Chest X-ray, PA view. Patient: 56 years old, sex F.
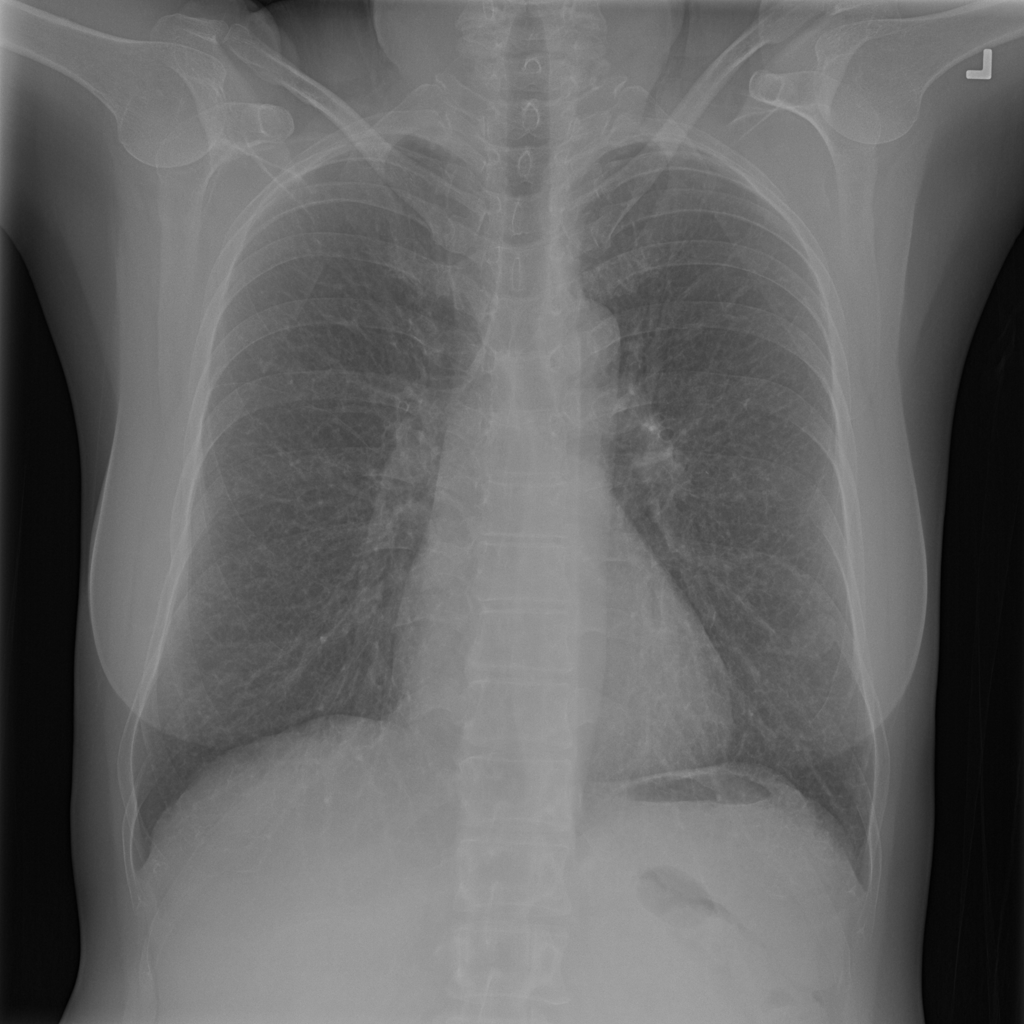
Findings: No Finding